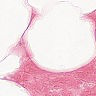
Metastatic tissue present: no